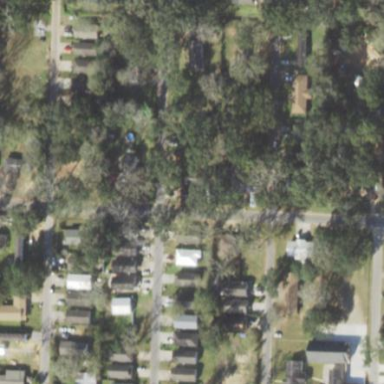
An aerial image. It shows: This residential area consists of single-family homes.